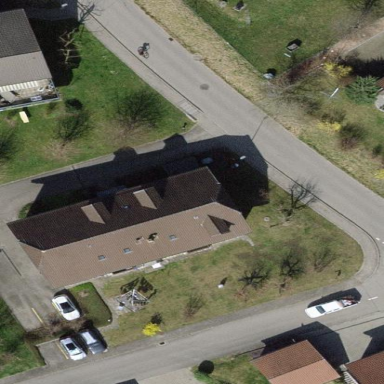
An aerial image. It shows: Building with half-hipped roof.